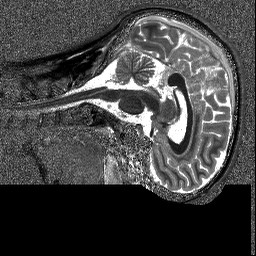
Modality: T1map
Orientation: sagittal
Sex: female